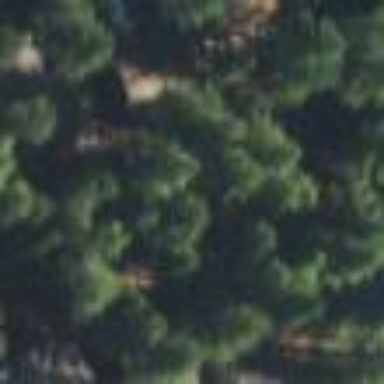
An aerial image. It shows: Evergreen needle-leaved woodland.